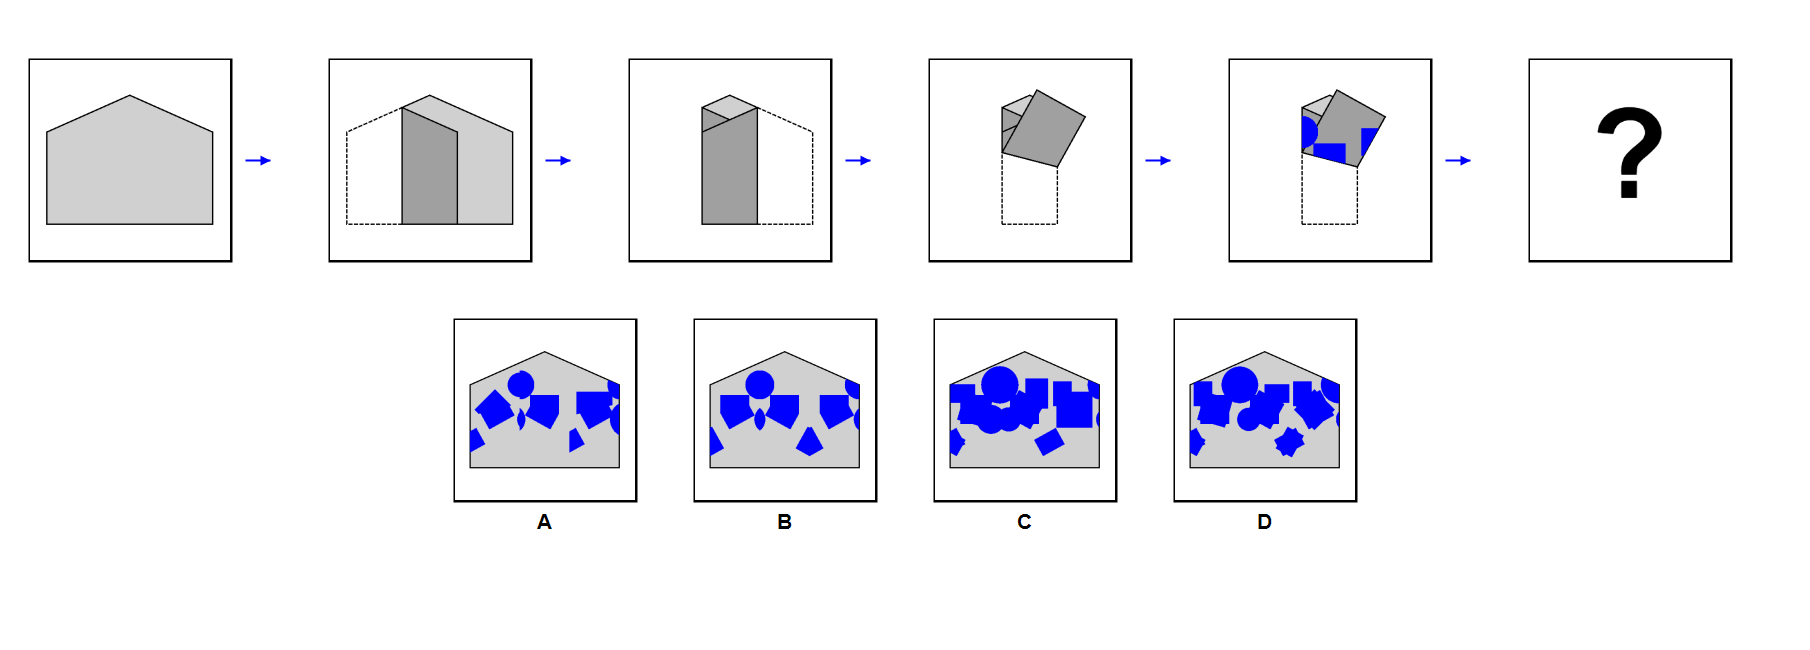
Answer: B